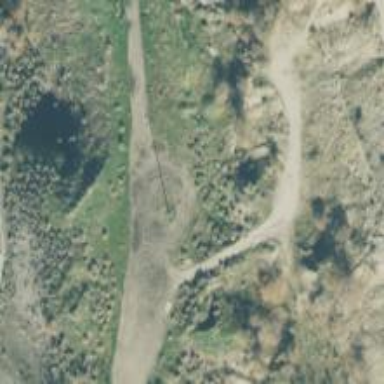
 perfect for leisurely sports activities."